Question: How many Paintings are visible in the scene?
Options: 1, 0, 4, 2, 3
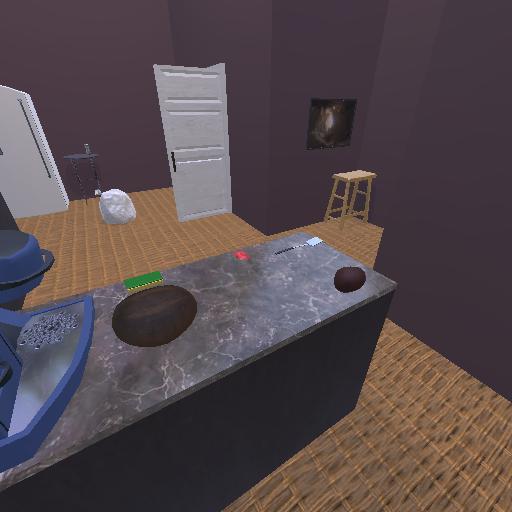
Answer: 1